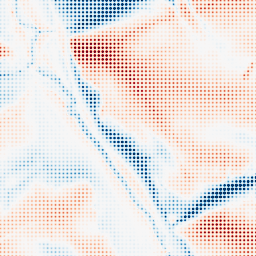
Category: classical
Decomposition family: gaussian_anisotropic
Decomposition parameters: sigma_x: 5
sigma_y: 20
Upsampling method: sinc_hamming
Upsampling parameters: scale: 8
kernel_size: 4
Upsampling scale: 8